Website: crate-barrel
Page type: customer-info-address
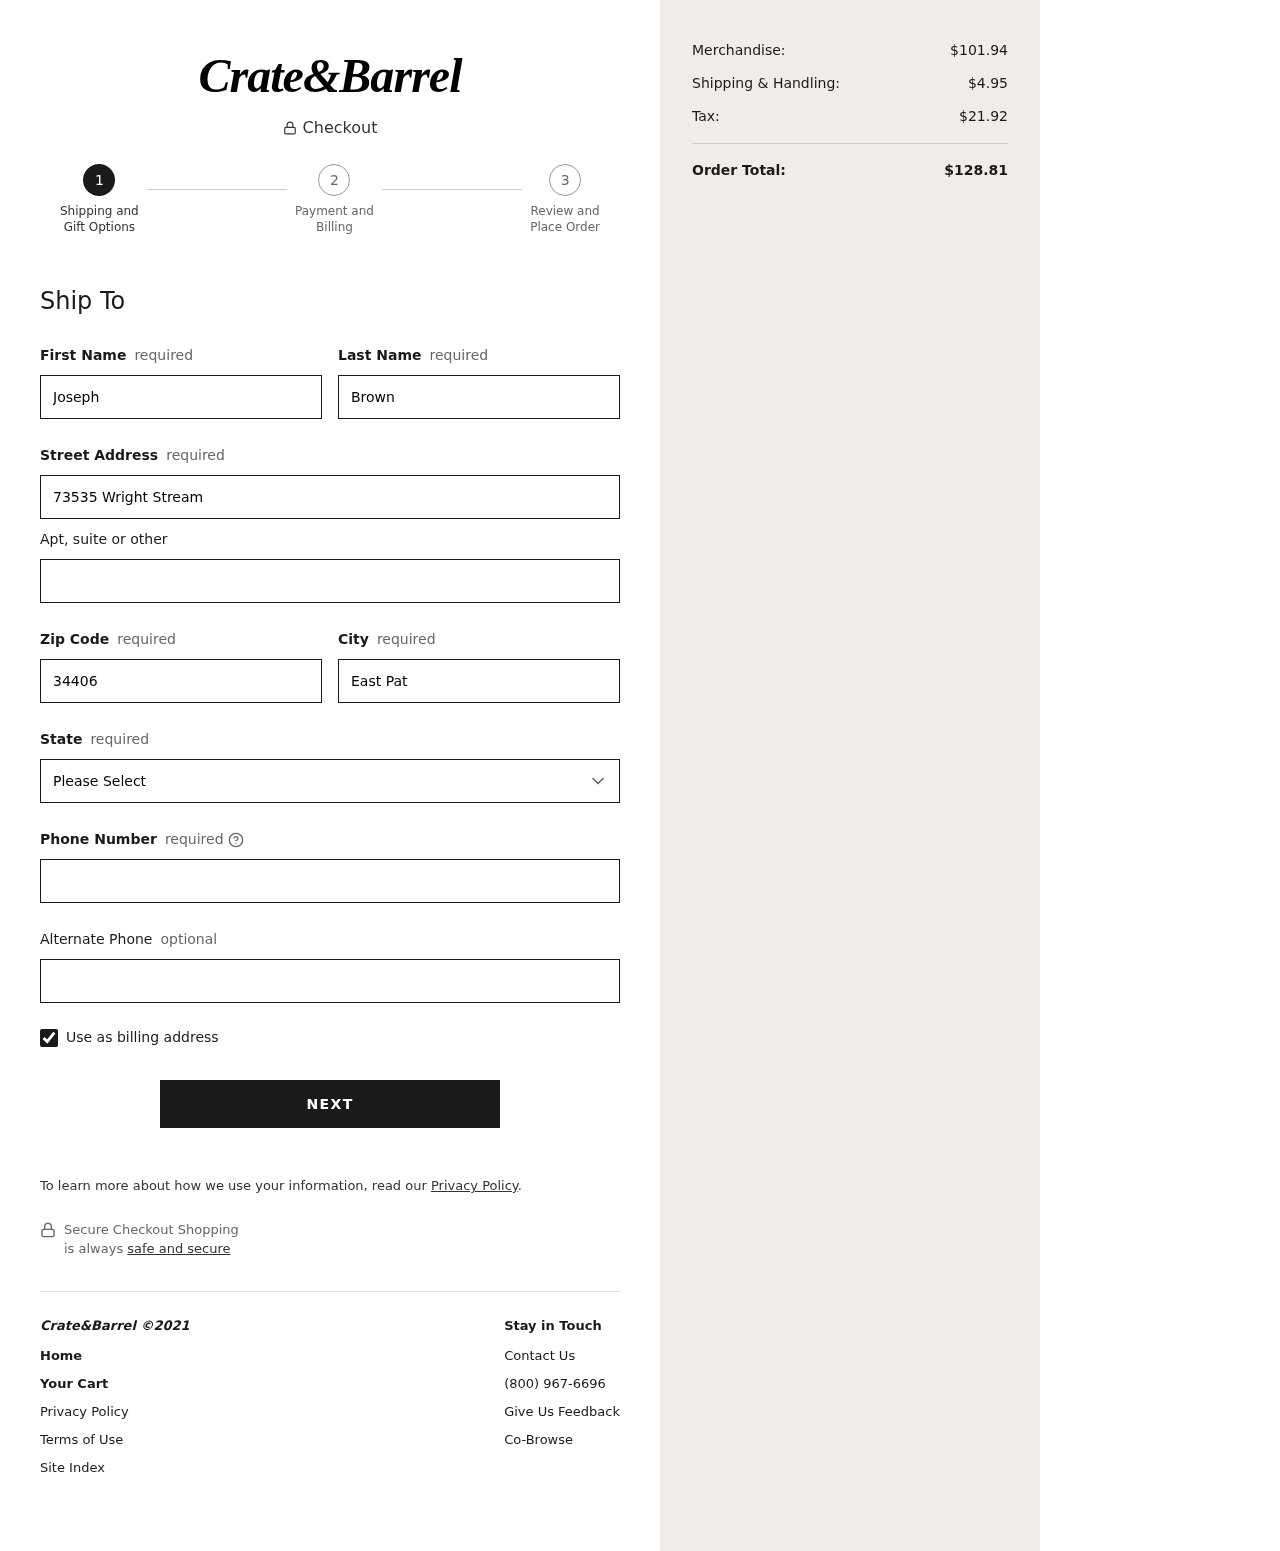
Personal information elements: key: PII_STATE
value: Illinois
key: PII_FIRSTNAME
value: Joseph
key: PII_LASTNAME
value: Brown
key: PII_STREET
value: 73535 Wright Stream
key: PII_POSTCODE
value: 34406
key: PII_CITY
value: East Patrickfort
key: PII_PHONE
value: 6763086579
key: PII_PHONE_ALT
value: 8528346065
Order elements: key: ORDER_SUBTOTAL
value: $101.94
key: ORDER_SHIPPING_COST
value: $4.95
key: ORDER_TAX
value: $21.92
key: ORDER_TOTAL
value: $128.81